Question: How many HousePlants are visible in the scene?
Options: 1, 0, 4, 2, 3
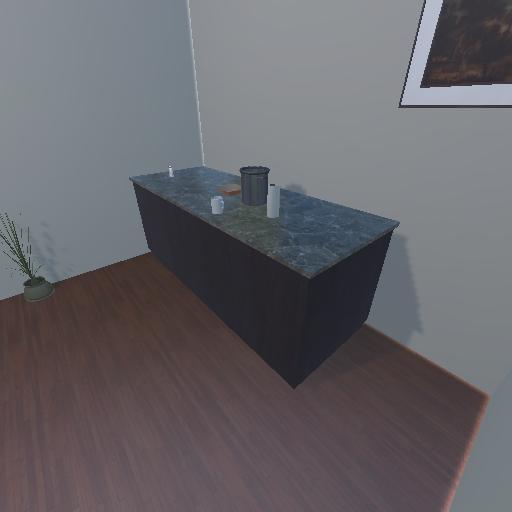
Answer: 1